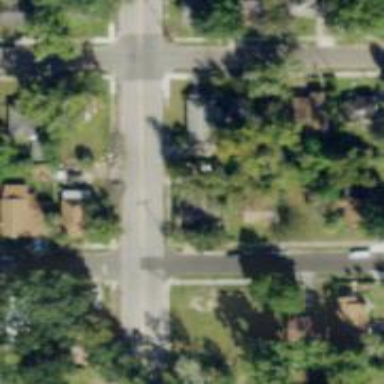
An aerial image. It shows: Unmarked road crossing.